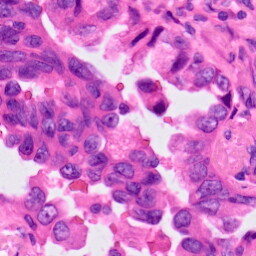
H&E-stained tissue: Lung